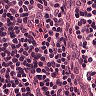
Metastatic tissue present: no